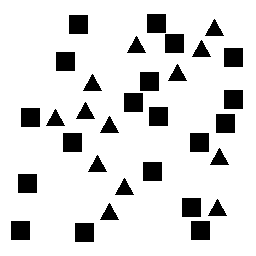
Squares: 19
Triangles: 13
Stars: 0
Total shapes: 32